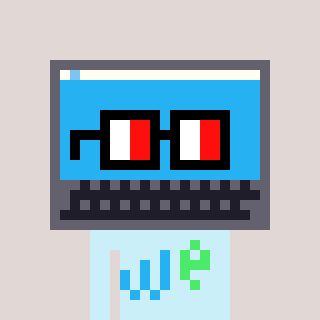
a pixel art character with square glasses with black frames and red eyes, a laptop-shaped head and a cold-colored body on a warm background